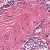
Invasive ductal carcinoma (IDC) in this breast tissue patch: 0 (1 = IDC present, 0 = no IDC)